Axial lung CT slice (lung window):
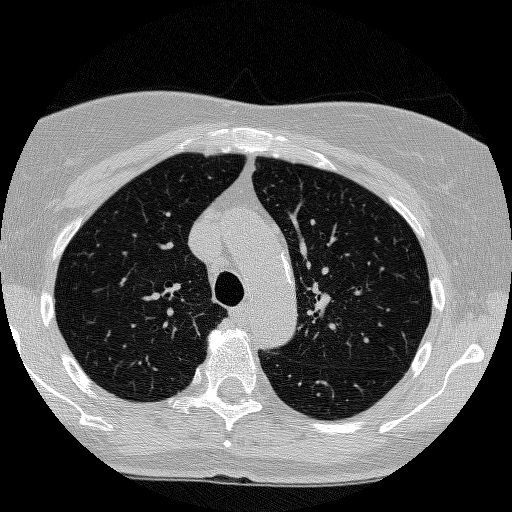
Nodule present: no